Platform: macOS
Application: Arc Browser
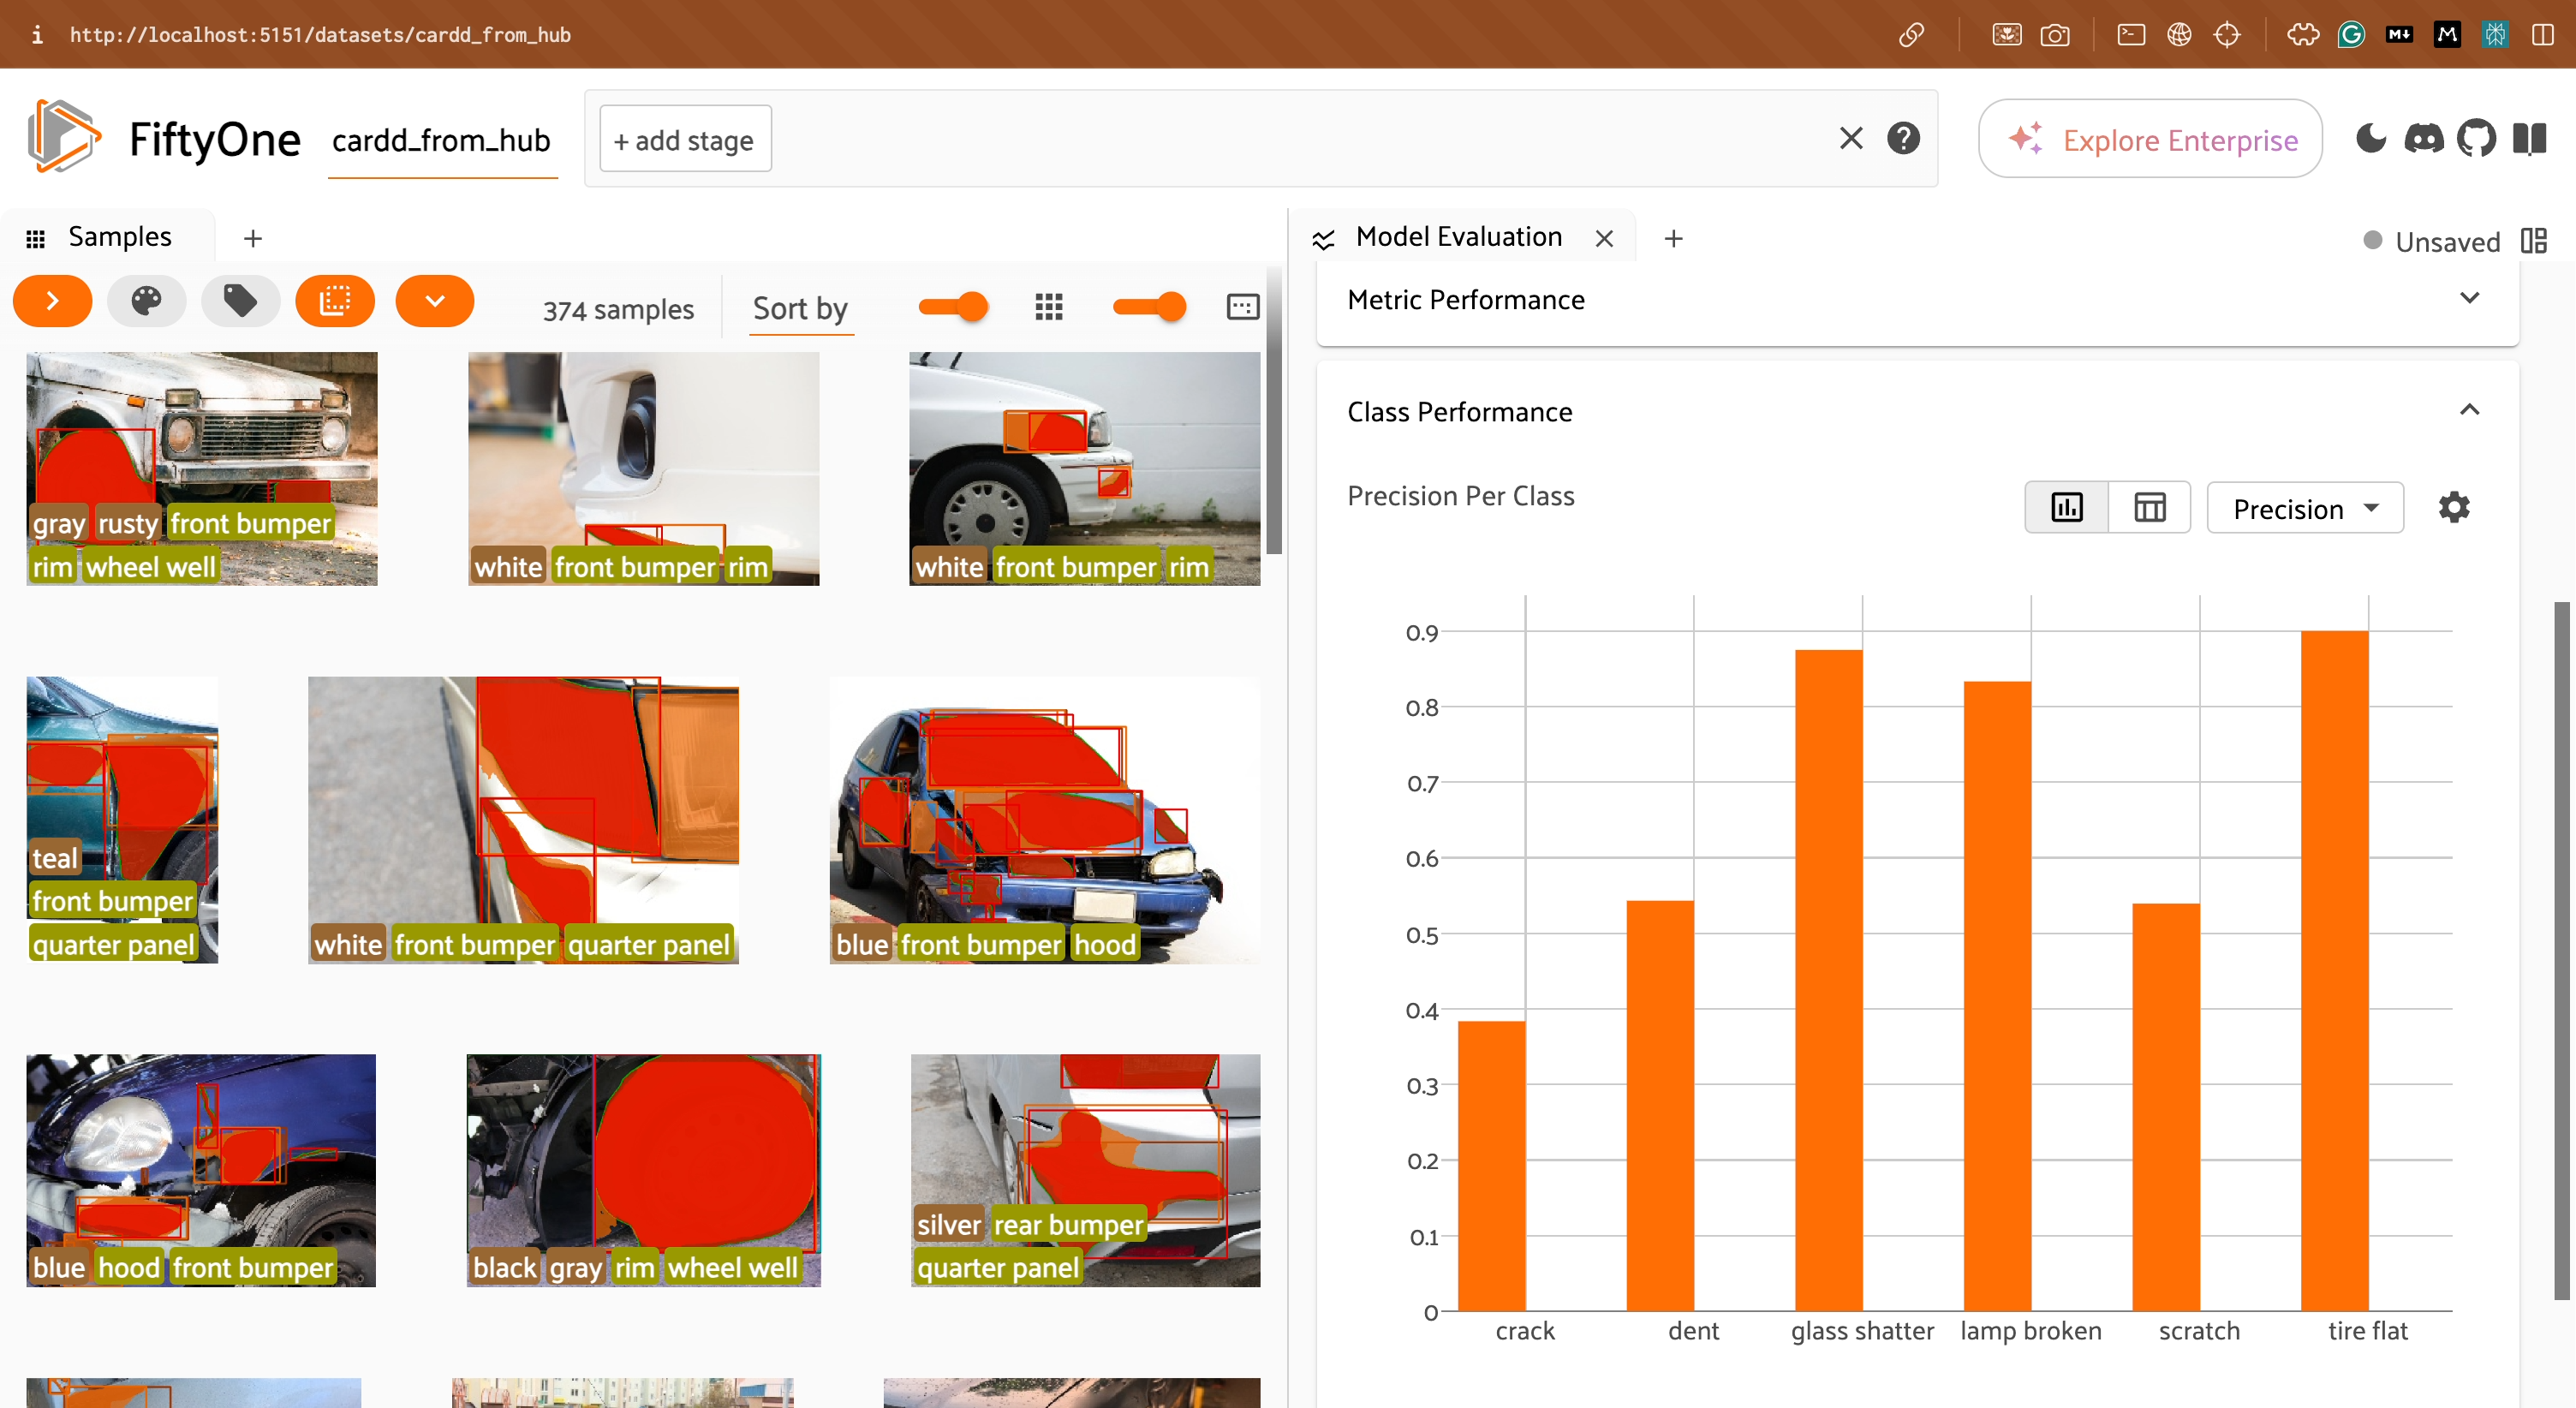
task_description: Switch to table view for per class performance
action_type: click
element_info: Icon
steps_since_start: 1